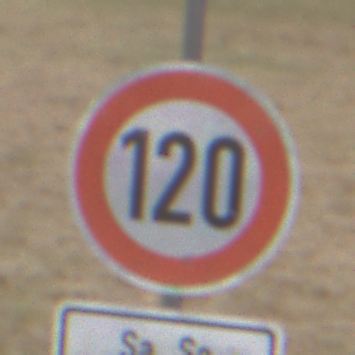
Verkehrszeichen: Geschwindigkeit120
Zusatzzeichen unten: ZeitangabenMitBeschraenkungAufWochentage9
Umgebung: Outdoor, Suburban
Tageszeit: Midday
Wetter: Overcast
Licht: Natural
Jahreszeit: NotSpecified
Kontrast: LowContrast